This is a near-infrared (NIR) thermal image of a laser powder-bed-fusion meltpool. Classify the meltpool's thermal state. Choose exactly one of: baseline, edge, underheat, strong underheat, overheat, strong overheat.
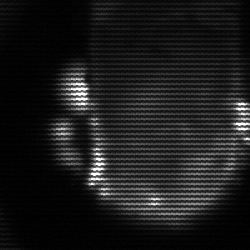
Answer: baseline